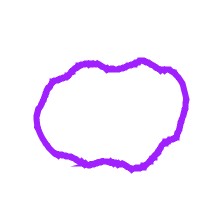
Shape: circle